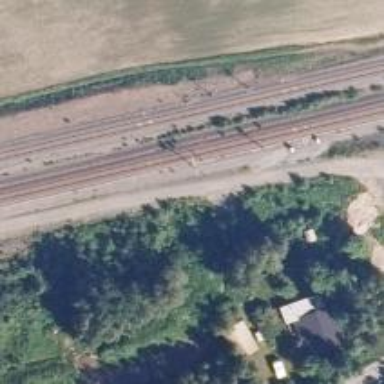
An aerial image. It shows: Continuous rail railway with electrified contact line.